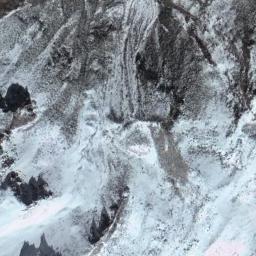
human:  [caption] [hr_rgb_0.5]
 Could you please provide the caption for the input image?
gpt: The snowberg is covered with snow .

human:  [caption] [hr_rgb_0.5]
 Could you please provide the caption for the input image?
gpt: The snowberg is covered with snow and ice .

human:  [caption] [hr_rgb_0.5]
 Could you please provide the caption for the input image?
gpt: A snow-covered mountain covered in large areas .

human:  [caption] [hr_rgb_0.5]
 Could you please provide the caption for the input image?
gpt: The snow berg is consist of bare land and white snow .

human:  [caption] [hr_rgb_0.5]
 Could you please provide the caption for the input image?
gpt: There are much snow and some bare land on the snowberg .